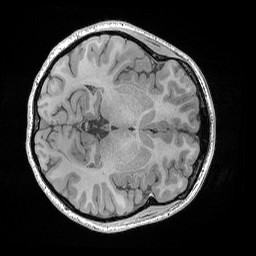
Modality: T1w
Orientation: axial
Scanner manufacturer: siemens
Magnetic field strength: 3 T
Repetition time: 0.02 s
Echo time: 0.00492 s